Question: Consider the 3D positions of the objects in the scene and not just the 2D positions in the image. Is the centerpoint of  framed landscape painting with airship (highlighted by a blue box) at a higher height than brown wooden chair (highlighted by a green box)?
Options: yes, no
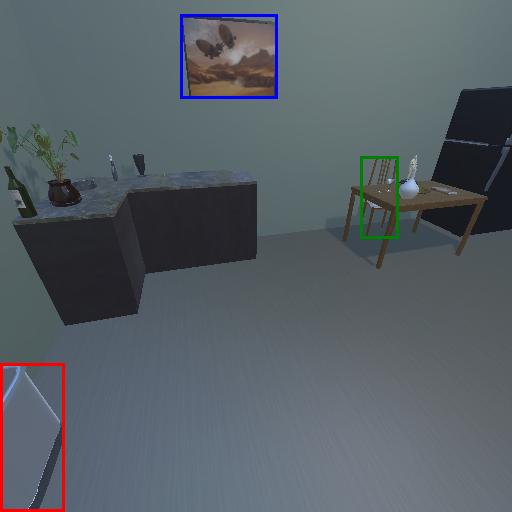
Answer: yes